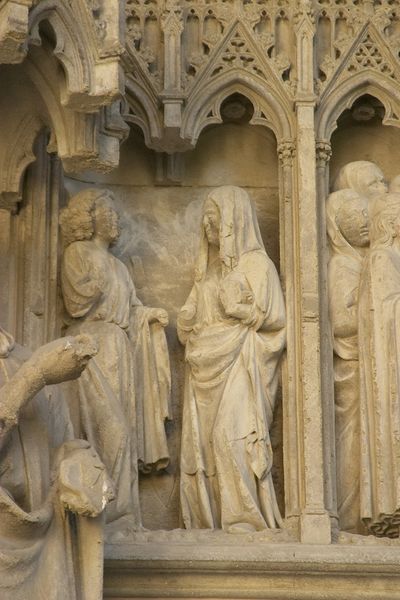
Titel: Kathedrale von Pamplona
Künstler: Jaques Perut
Standort: Pamplona, Kathedrale (EU - E - Navarra)
Schlagwörter: gruppe, hand, mann, umhang, weiß, frauen, menschen, frau, grau, hell, kleid, kleider, marmor, säule, säulen, gespräch, wand, falten, gesicht, stein, kirche, figur, gewand, gewänder, gotik, skulptur, statue, relief, unterhaltung, arbeiten, farbe, figuren, kopftuch, detail, steinmetz, bögen, erker, krabbe, nonne, altar, kathedrale, schnitzerei, skulpturen, sandstein, gotisch, baldachin, heilige, gothik, gothisch, verzierungen, masswerk, tympanon, fiale, statur, schäden, gotil, verwittert, faltem